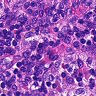
Metastatic tissue present: no